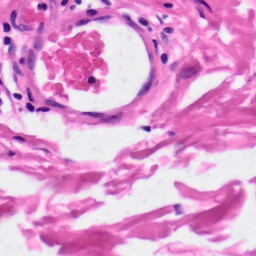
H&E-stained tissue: Skin